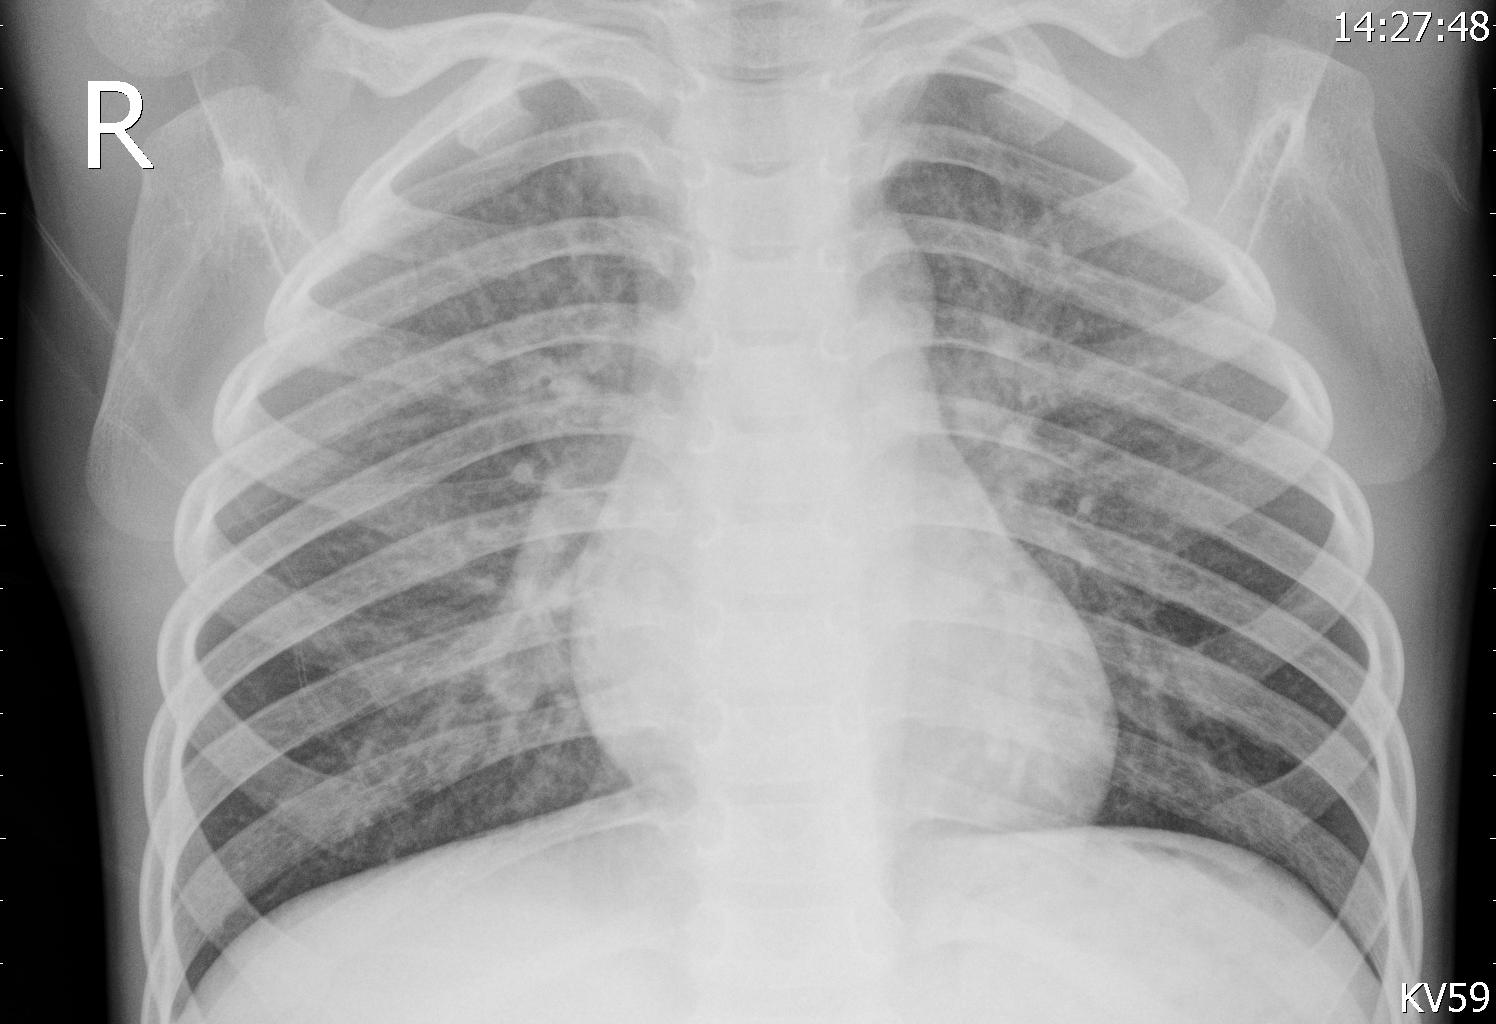
Diagnosis: PNEUMONIA